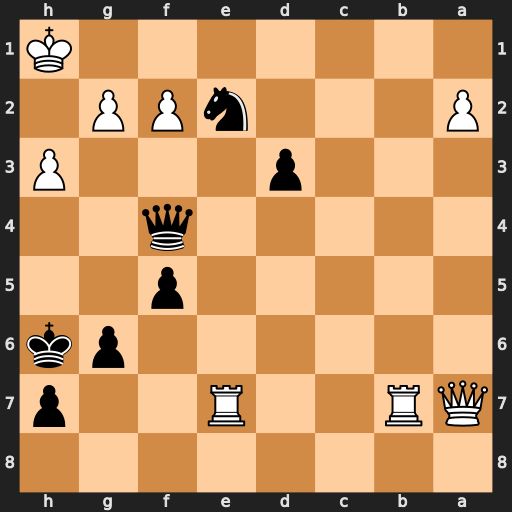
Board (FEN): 8/QR2R2p/6pk/5p2/5q2/3p3P/P3nPP1/7K
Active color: b
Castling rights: -
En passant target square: -
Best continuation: Qc1+ Kh2 Qg1#